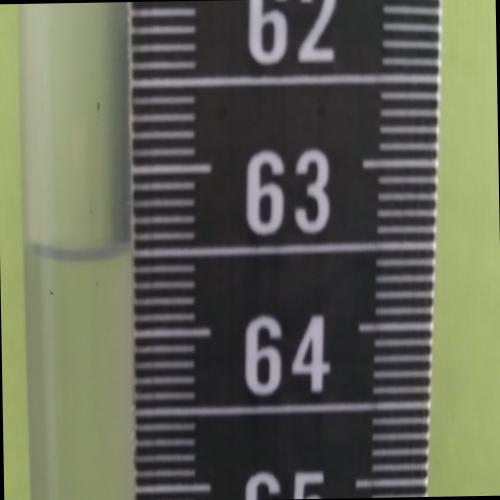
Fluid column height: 63.5 cm